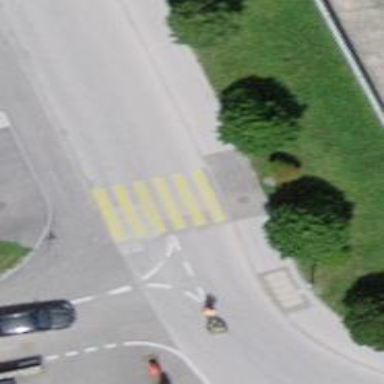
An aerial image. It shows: Uncontrolled zebra crossing on the road.